Question: So its really weird... I have a ViewController called ListEventsViewController
in the header file:
'''
@interface ListEventsViewController : UIViewController <UITableViewDelegate, UITableViewDataSource>
@property (weak, nonatomic) IBOutlet UITableView *eventsTable;
@property (strong, nonatomic) NSArray *events;
@end
'''
In the Implementation I am calling the pretty much mandatory functions below:
'''
- (NSInteger)tableView:(UITableView *)tableView numberOfRowsInSection:(NSInteger)section{
return [events count];
}
- (NSInteger)numberOfSectionsInTableView:(UITableView *)tableView{
return 1;
}
- (UITableViewCell *)tableView:(UITableView *)tableView cellForRowAtIndexPath:(NSIndexPath *)indexPath{
UITableViewCell *cell = nil;
cell = [eventsTable dequeueReusableCellWithIdentifier:@"eventCell"];
if(!cell){
cell = [[UITableViewCell alloc] initWithStyle:UITableViewCellStyleSubtitle reuseIdentifier:@"eventCell"];
}
NSString *textLabelTitle = [[events objectAtIndex:indexPath.row] objectForKey:@"name"];
NSString *textLabelDetail = [[events objectAtIndex:indexPath.row] objectForKey:@"date"];
//cell.imageView.image = someimage;
NSLog(@"Text Label Title: %@", textLabelTitle);
NSLog(@"Text Label Detail: %@", textLabelDetail);
cell.textLabel.text = textLabelTitle;
cell.detailTextLabel.text = textLabelDetail;
return cell;
}
'''
The problem is the function - (UITableViewCell *)tableView:(UITableView *)tableView cellForRowAtIndexPath:(NSIndexPath *)indexPath{ is not being called so the cells arent being populated. also the number of cells isnt being allocated either. What could be causing this?
It looks wired up to me heres a picture of the h and IB.
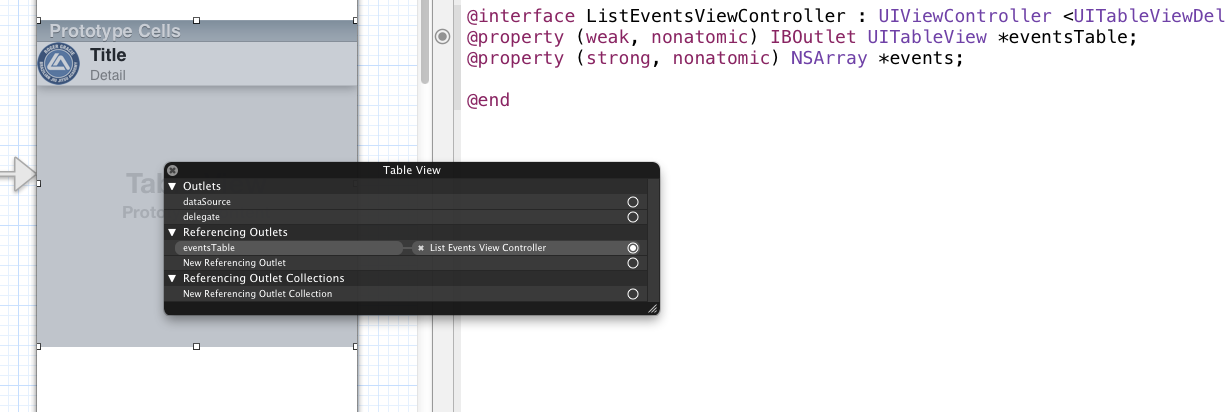
Answer: You illustrated in your screenshot that you have linked the table to its IBOutlet, but you haven't linked the table view's delegate or datasource to your controller and therefore your tables delegate methods such as 'cellForRowAtIndex' will not be called. Linking these should fix your problem.